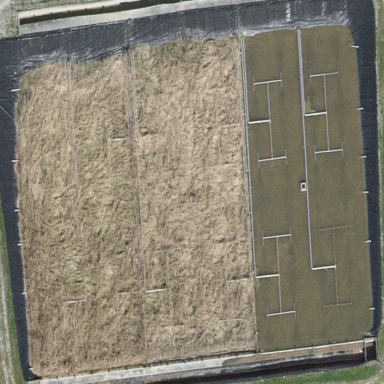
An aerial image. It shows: Reedbed in wetland area.